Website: home-depot
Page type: billing-address
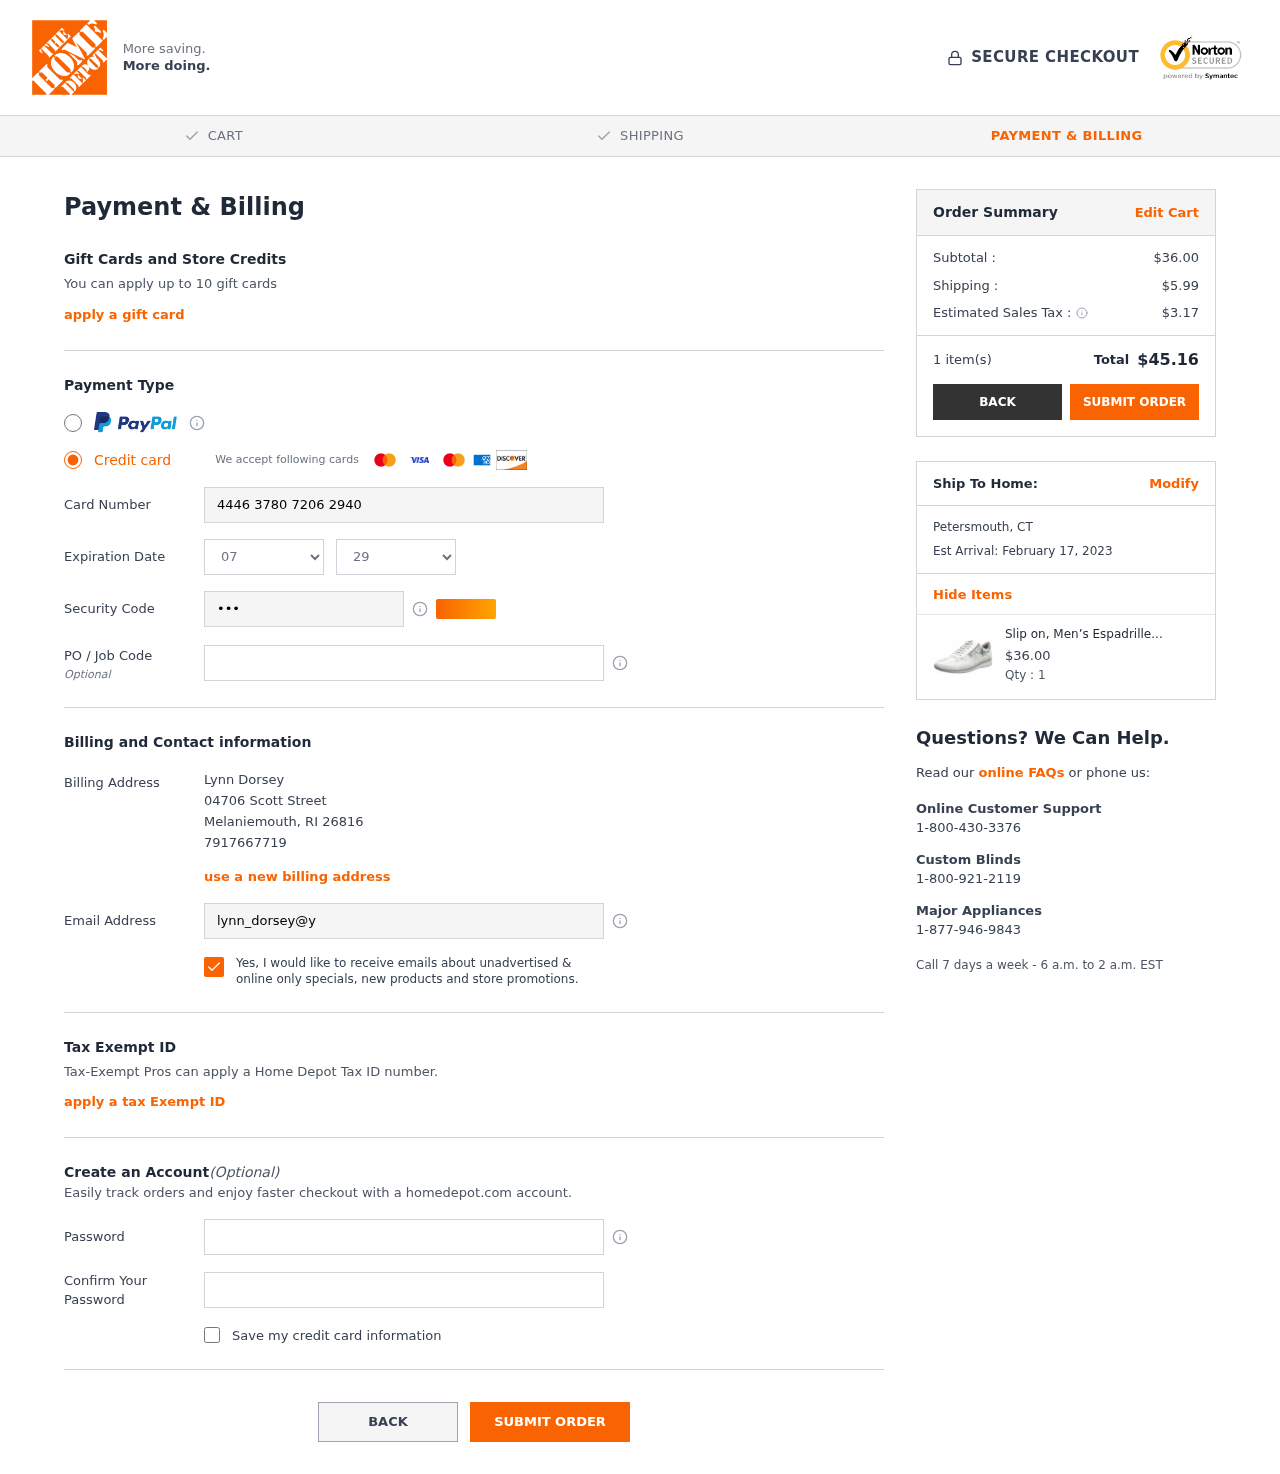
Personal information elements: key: PII_CARD_CVV
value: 422
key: PII_CARD_EXPIRY_MONTH
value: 07
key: PII_CARD_EXPIRY_YEAR
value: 29
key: PII_CARD_NUMBER
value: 4446 3780 7206 2940
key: PII_CITY
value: Melaniemouth
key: PII_CITY2
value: Petersmouth
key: PII_EMAIL
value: lynn_dorsey@yahoo.com
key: PII_FULLNAME
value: Lynn Dorsey
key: PII_PHONE
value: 7917667719
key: PII_POSTCODE
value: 26816
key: PII_STATE_ABBR
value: RI
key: PII_STATE_ABBR2
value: CT
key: PII_STREET
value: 04706 Scott Street
Product elements: key: PRODUCT1_NAME
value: Slip on, Men’s Espadrilles
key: PRODUCT1_PRICE
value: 36
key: PRODUCT1_QUANTITY
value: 1
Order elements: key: ORDER_SUBTOTAL
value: $36.00
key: ORDER_SHIPPING_COST
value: $5.99
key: ORDER_TAX
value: $3.17
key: ORDER_NUM_ITEMS
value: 1 item(s)
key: ORDER_TOTAL
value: $45.16
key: ORDER_DELIVERY_DATE
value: Est Arrival: February 17, 2023